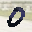
Label: 0